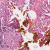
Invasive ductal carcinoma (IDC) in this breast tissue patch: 0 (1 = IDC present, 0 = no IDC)